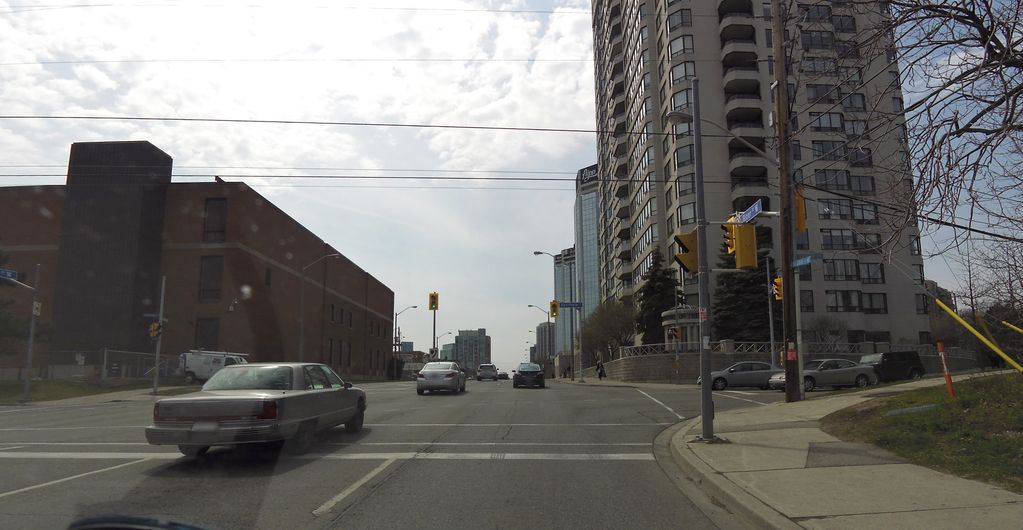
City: toronto